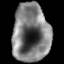
Tissue: lung
Cell type: Others
Senescence score: 0.2434
Nuclear area (px): 2108
Mean DAPI intensity: 123.511